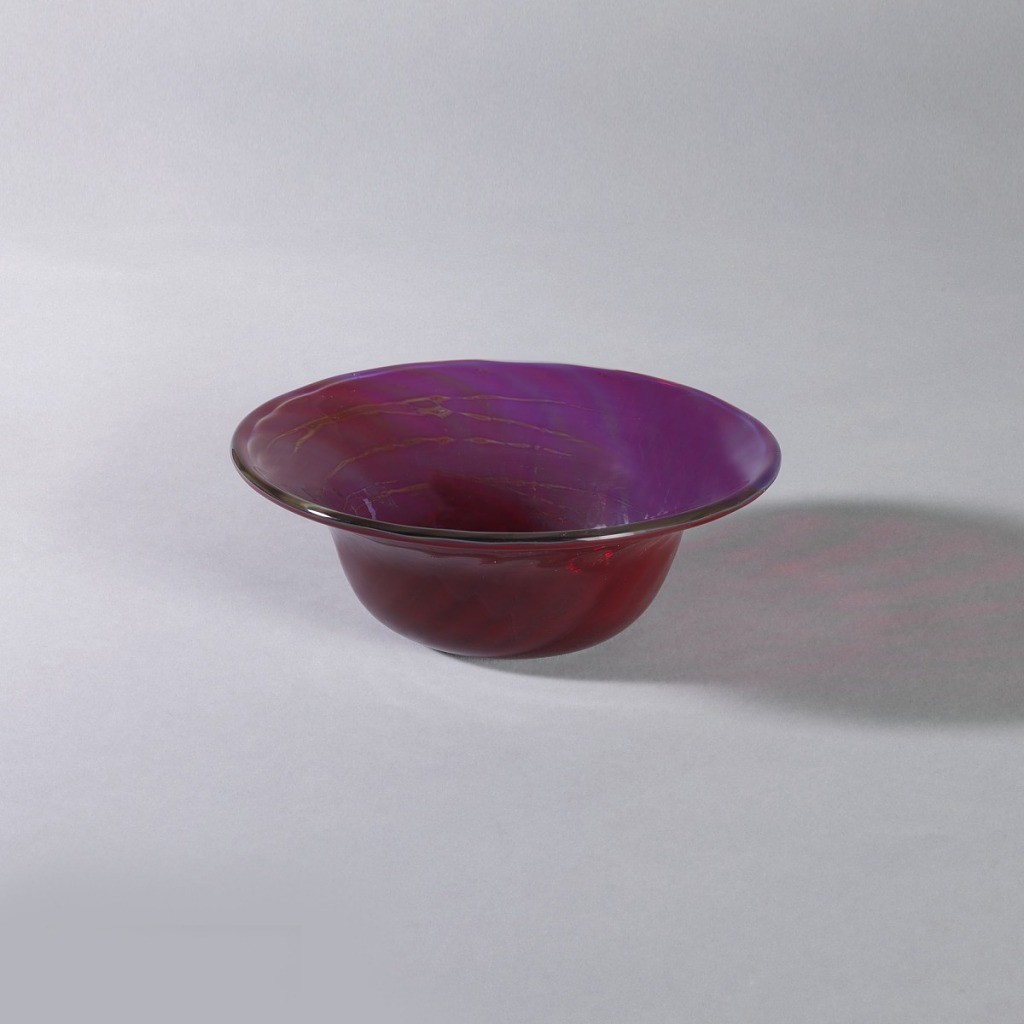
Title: Bowl
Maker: Louis Comfort Tiffany, American, 1848–1933
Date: ca. 1900
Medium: Favrile glass
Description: Transparent ruby red with interior of slightly milky multicolor iridescence giving lavender and greenish-blue effect; spiral pattern; deep bowl; flaring rim.